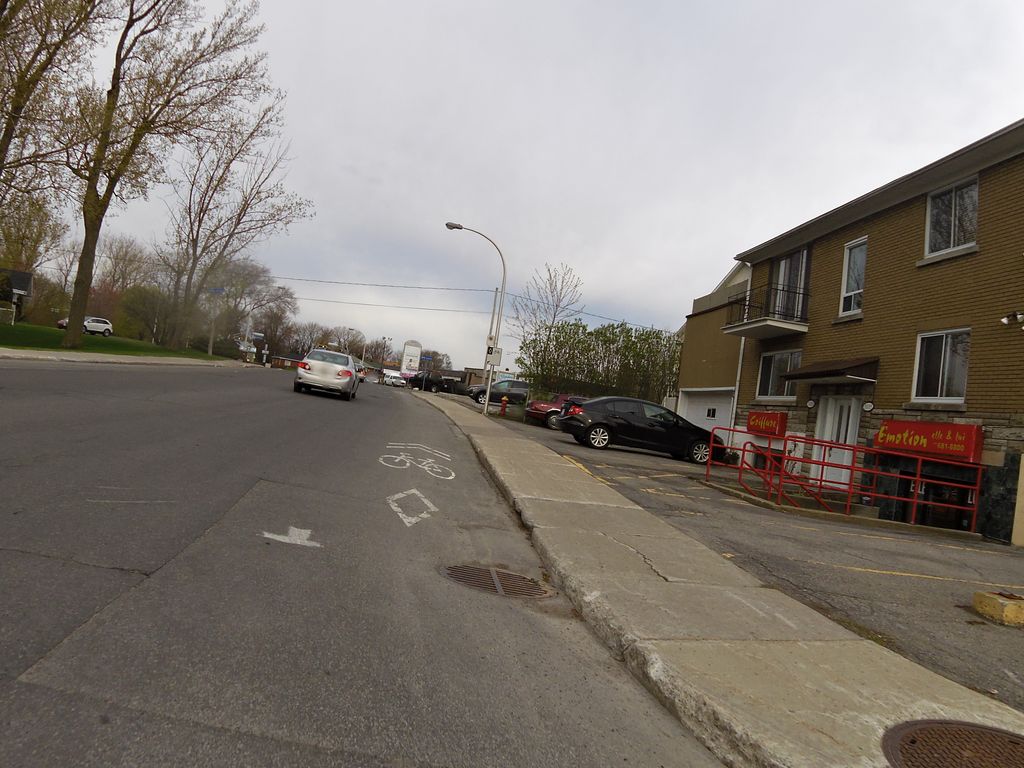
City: montreal